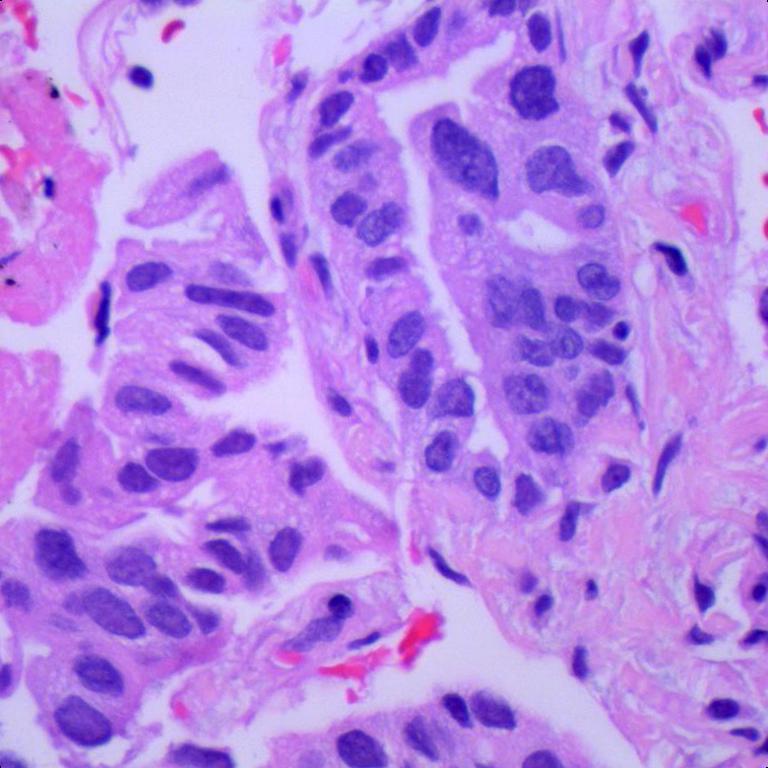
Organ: lung
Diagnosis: adenocarcinomas